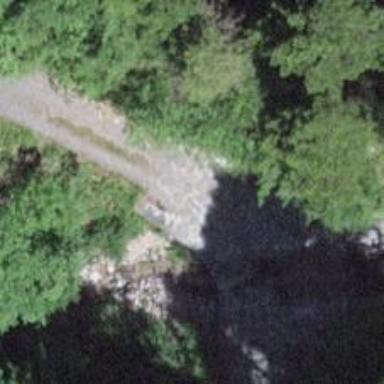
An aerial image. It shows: Gravel track with grade 4 quality.